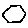
Label: hexagon